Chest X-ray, PA view. Patient: 58 years old, sex F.
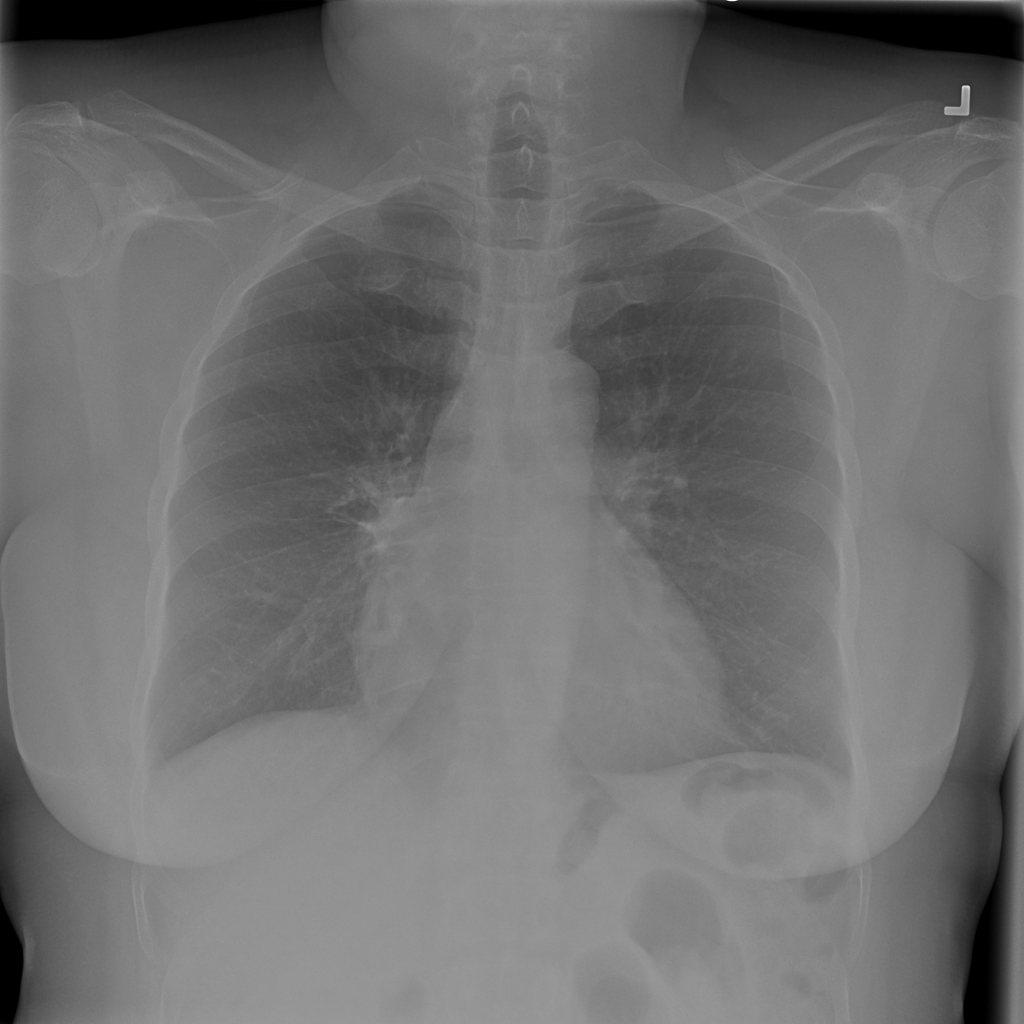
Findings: No Finding